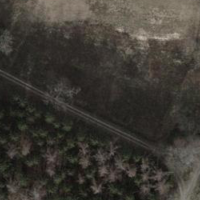
EUNIS habitat code: 44
Species observed at this site:
Katha depressa
Euthrix potatoria
Poecilocampa populi